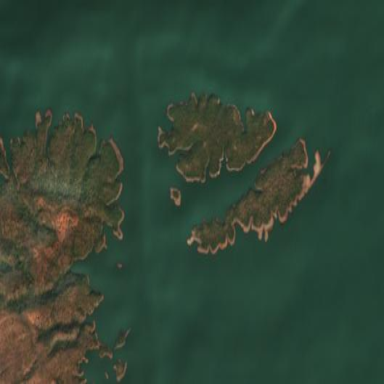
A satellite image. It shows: Island covered with woodland.